Question:
I have LineGraph using googlechart. This graph is created with the following code
'''
function drawChart() {
var data = google.visualization.arrayToDataTable([
['Categegories', 'R1' , 'R2' , 'R3' , 'R4' , 'R5' , 'R6' ],
['A', 1, 4, 2, 4, 1, null],
['D', 3, null, null, 7, null, 1],
['G', null, null, null, 8, null, null],
]);
var options = {
title: 'Graph',
pointSize: 6,
vAxis: {minValue:0, maxValue:10,gridlines:{count:6}},
};
var chart = new google.visualization.LineChart(document.getElementById('chart_div'));
chart.draw(data, options);
}
'''
Now surprisingly if I remove a data row '['D', 3, null, null, 7, null, 1],'
It produces an error saying that 'All series on a given axis must be of the same data type'
---
I have reduce my code to just one line and I found that there is problem with 'null' values
e.g.
'''
['Category', 'R1' , 'R2' , 'R3' ],
['A', 2, 1, 1]
'''
It generates the graph while if I add 'null' value any where in the data i.e in the place of (2,1,1) it does not..
Waiting for some expert guidance about setting some kind option for handling 'null' values... It is very strange that some time null values works and some time not.. :(
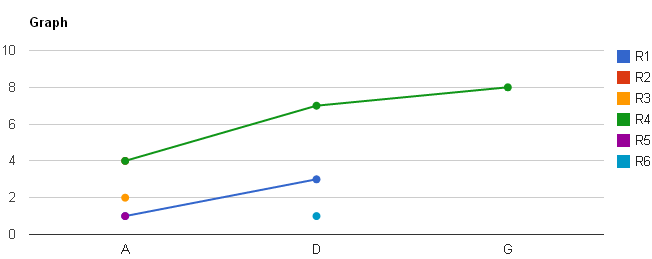
Answer: Finally, I have got a solution to my problem. I hope this will help many others like me. The problem is basically a limitation of arrayToDataTable method. The row of data must have the correct type in all columns. Since we have null values in rows, the API is either assuming that the data type of that column in null or it is throwing an error about not getting a valid data type. To fix this, you will have to switch to the a standard DataTable constructor
'''
var data = new google.visualization.DataTable();
data.addColumn('string', 'Year');
data.addColumn('number', 'Health (P)');
data.addColumn('number', 'Health (A)');
data.addColumn('number', 'Gender (P)');
data.addColumn('number', 'Gender (A)');
data.addColumn('number', 'Education (P)');
data.addColumn('number', 'Education (A)');
data.addColumn('number', 'Agriculture (P)');
data.addColumn('number', 'Agriculture (A)');
data.addColumn('number', 'Social protection (P)');
data.addColumn('number', 'Social protection (A)');
data.addColumn('number', 'Environment (P)');
data.addColumn('number', 'Environment (A)');
data.addColumn('number', 'Water/sanitation (P)');
data.addColumn('number', 'Water/sanitation (A)');
data.addRows([
['2008',81.06,null,1.32,null,94.68,0,13.41,null,30.36,null,19.78,null,36.87,null],
['2009',27.13,null,22.34,null,33.6,null,79.92,null,1.34,null,89.77,0,15.68,null],
['2010',104.89,0,14.61,null,33.46,null,30.29,null,22.28,null,107.81,null,1.39,null],
['2011',55,0,110.69,null,1.3,null,106.24,0,14.45,null,27.34,null,30.71,null],
['2012',29.96,null,27.88,null,44.77,null,133.83,null,1.31,null,105.01,null,17.83,null],
['2013',0,null,0,null,0,null,0,null,0,null,0,null,0,null]
]);
'''
Copied from the following link
<URL>
Alternatively, with arrayToDataTable() you can specify the type in the header row. See the docs for more <URL>
'''
var data = google.visualization.arrayToDataTable([
['Categegories', {label: 'R1', type: 'number'} , {label: 'R2', type: 'number'} , {label: 'R3', type: 'number'} , {label: 'R4', type: 'number'} , {label: 'R5', type: 'number'} , {label: 'R6', type: 'number'} ],
['A', 1, 4, 2, 4, 1, null],
['D', 3, null, null, 7, null, 1],
['G', null, null, null, 8, null, null],
]);
'''